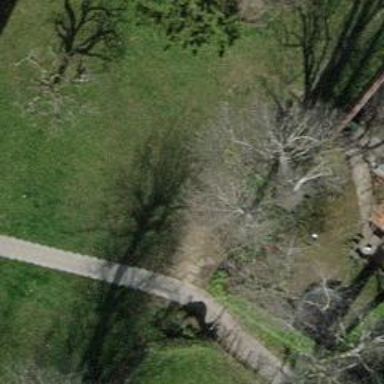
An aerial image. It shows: Paved footway.